Interaction volume radius: 10 \u00c5
Interaction volume height: 15 \u00c5
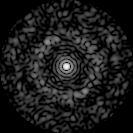
Disorder parameter: 0.8262